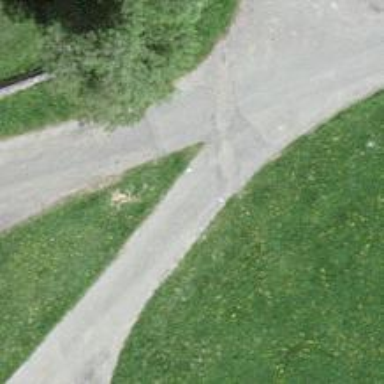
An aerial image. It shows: Gravel driveway designated as service road.